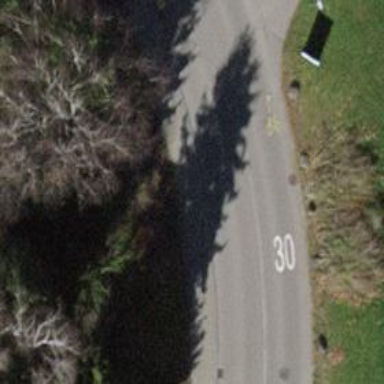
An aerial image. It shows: Asphalt sidewalk along the footway.